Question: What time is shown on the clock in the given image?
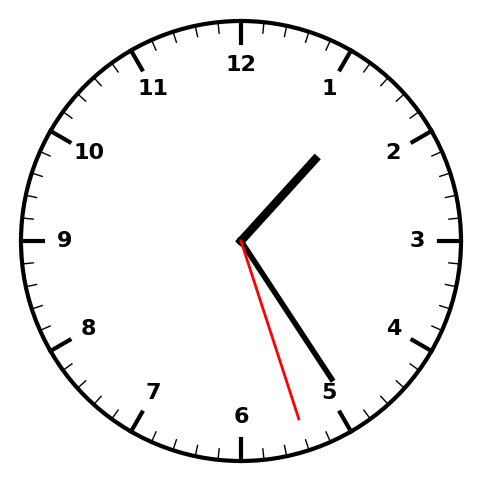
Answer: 01:24:27